Question: I need an example for using the DirectoryEntry and DirectoryReader classes in Dart:HTML. The following code read an image file from img directory and load it as an image element in the browser.
'''
import 'dart:html';
void main() {
ImageElement image = new ImageElement(src: 'img/car.jpg');
querySelector('body').append(image);
}
'''
Here is the structure of my webapp directory:

I need to dynamically list and use the content of img directory.
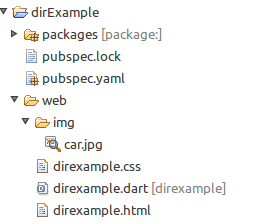
Answer: 'img/car.jpg' is a file on the server which the browser requests from your server when you assign the path to an '' element.
'DirectoryEntry' and 'DirectoryReader' work on the client only.
What you need is that the server provides an API (e.g. JSON) that lets you request a list of files/directories from your server (e.g. of your 'img' directory).
If your server has directory listing enabled you could alternatively send a simple HTTP request with '/img' as URL and parse the response.